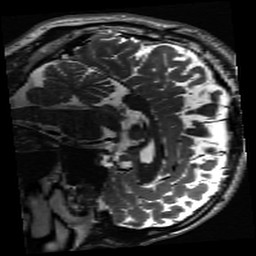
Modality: inplaneT2
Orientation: sagittal